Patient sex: F
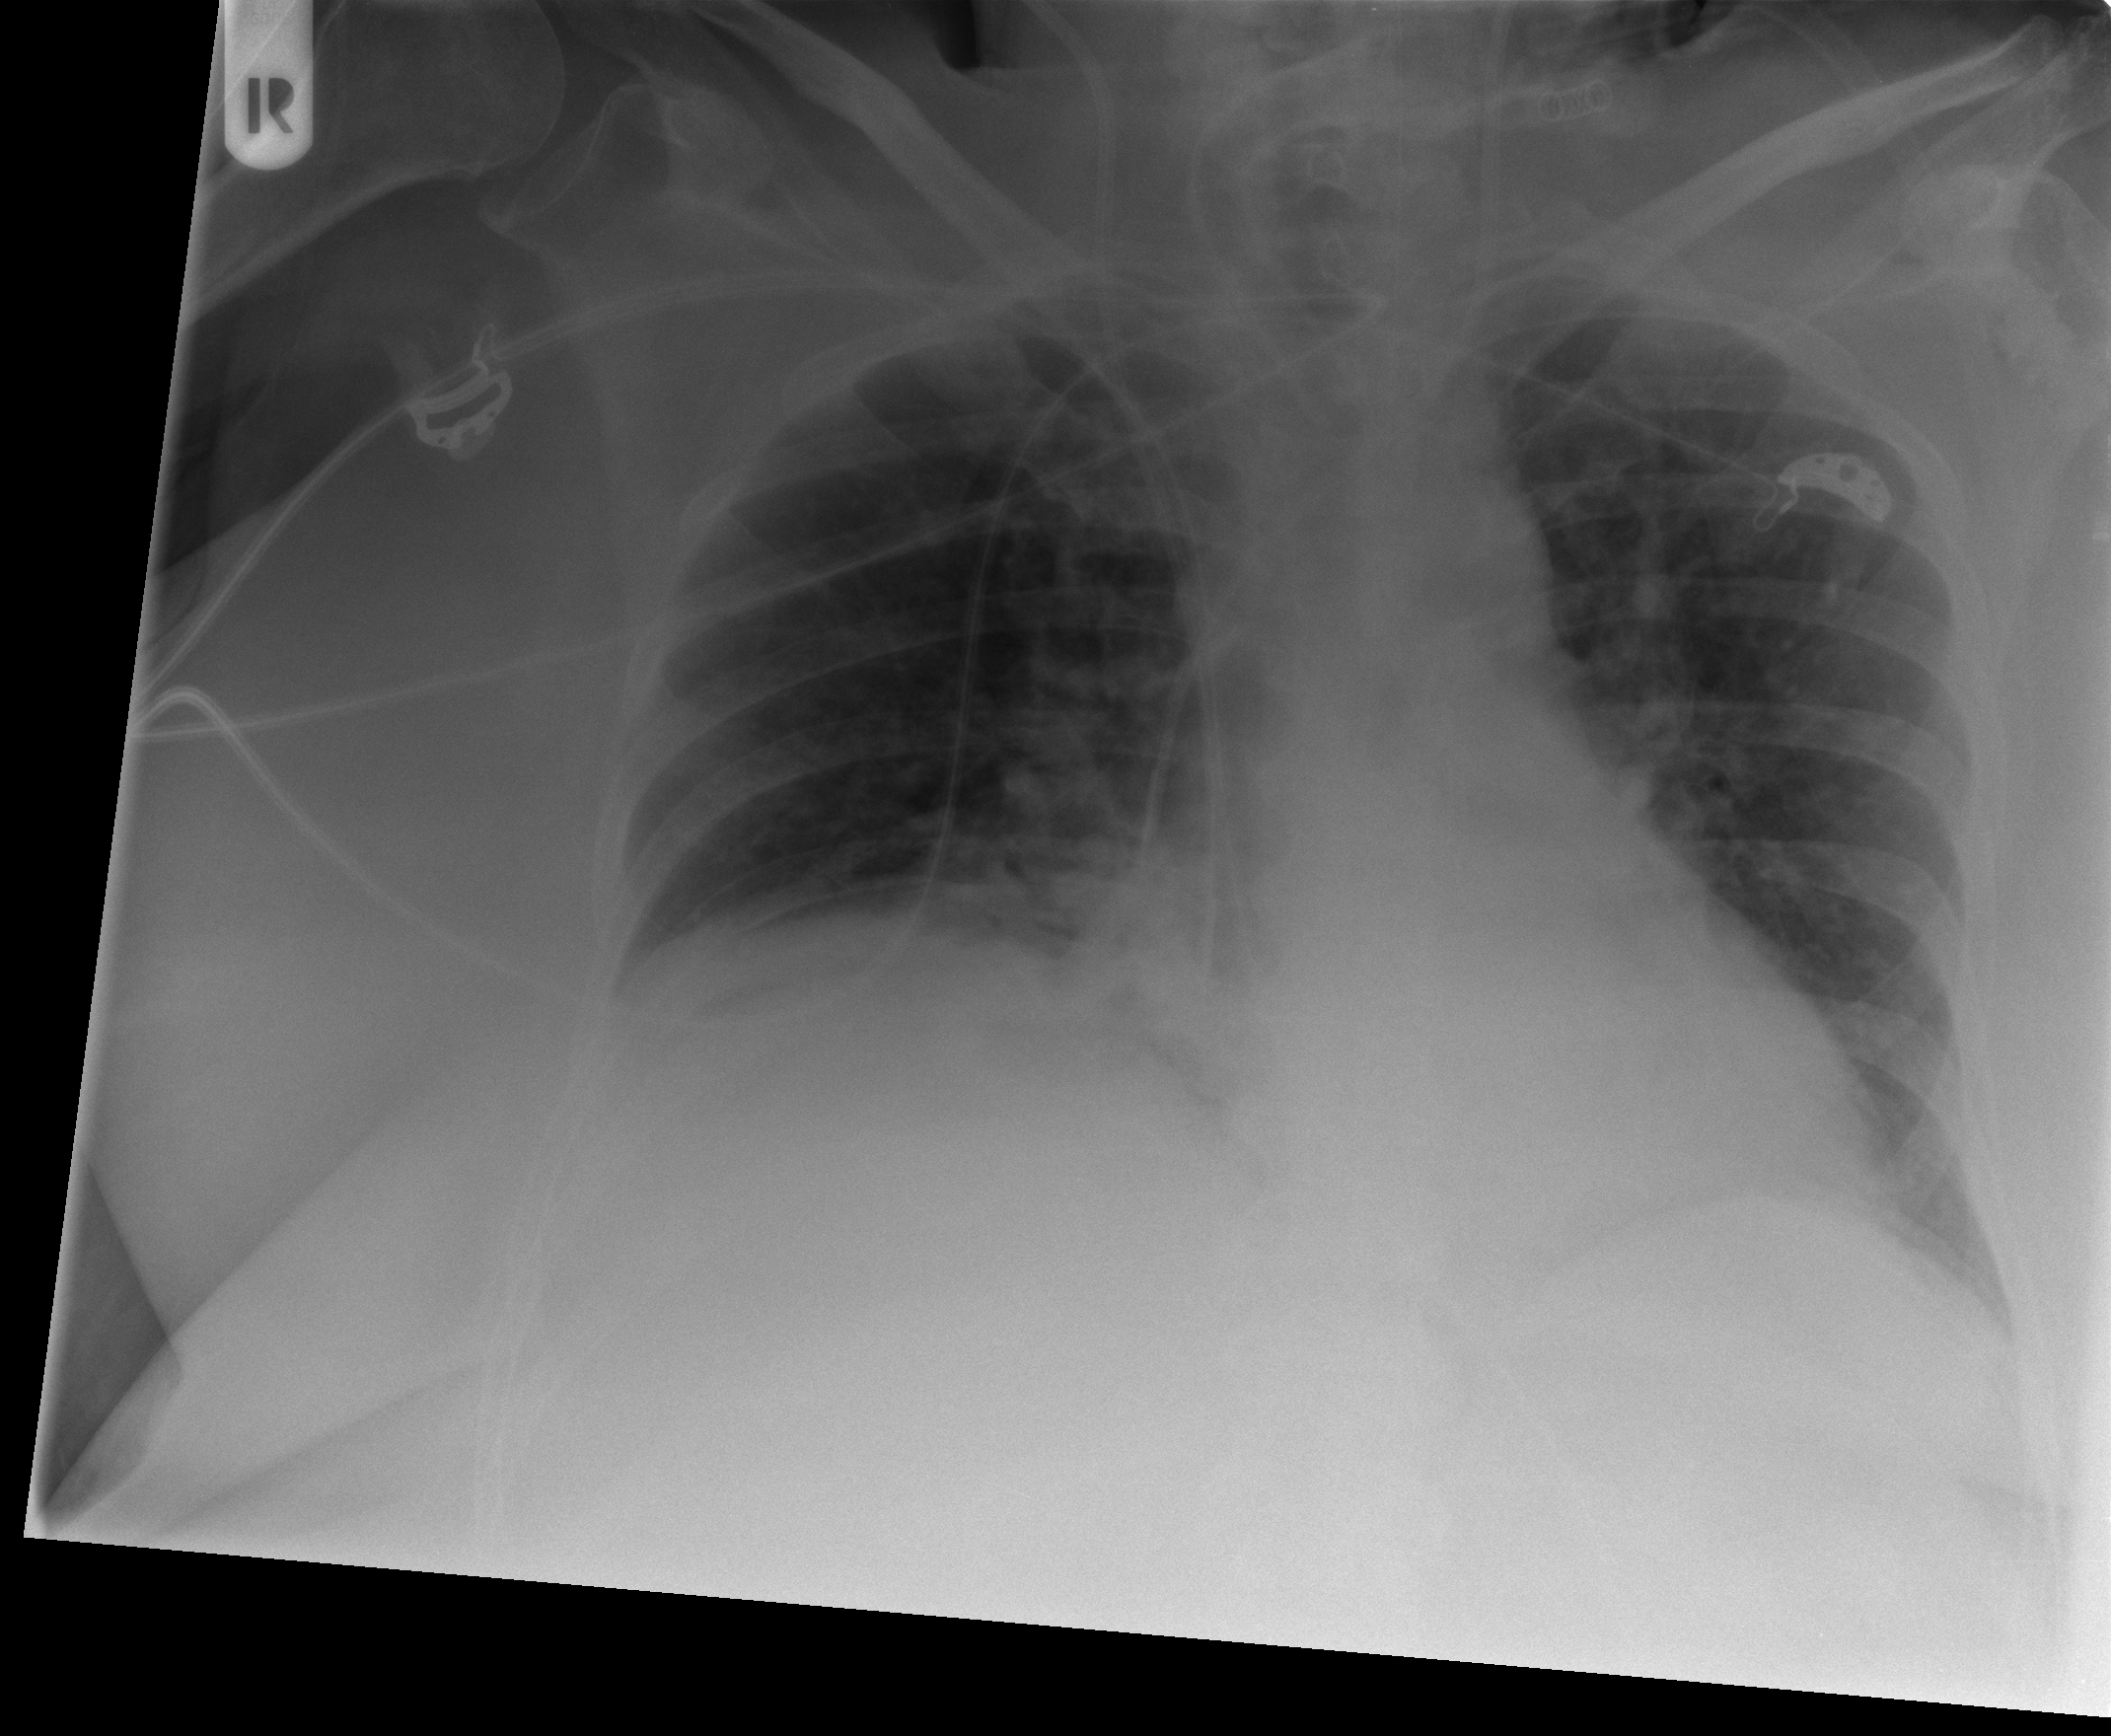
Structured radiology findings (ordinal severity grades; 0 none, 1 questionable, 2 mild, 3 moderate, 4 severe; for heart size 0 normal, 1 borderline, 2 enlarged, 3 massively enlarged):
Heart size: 1
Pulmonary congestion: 2
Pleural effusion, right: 0
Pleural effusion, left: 0
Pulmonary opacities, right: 1
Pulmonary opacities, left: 1
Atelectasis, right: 2
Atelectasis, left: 2